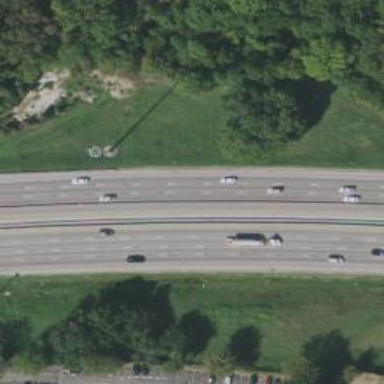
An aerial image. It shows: Motorway.